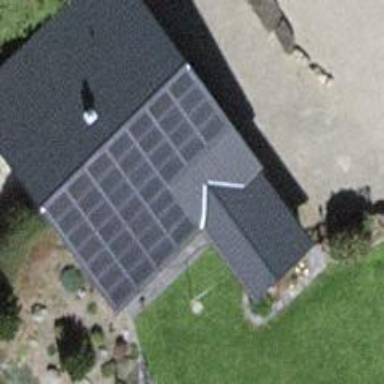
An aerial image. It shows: Solar power generator utilizing photovoltaic technology with solar photovoltaic panels.